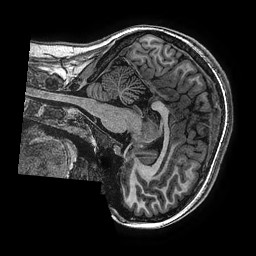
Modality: T1w
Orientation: sagittal
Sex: female
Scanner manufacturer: ge
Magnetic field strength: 3 T
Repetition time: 0.00766 s
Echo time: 0.003476 s